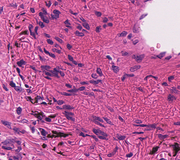
Tumor epithelial tissue: no
Tumor-associated stroma tissue: yes
Normal tissue: no